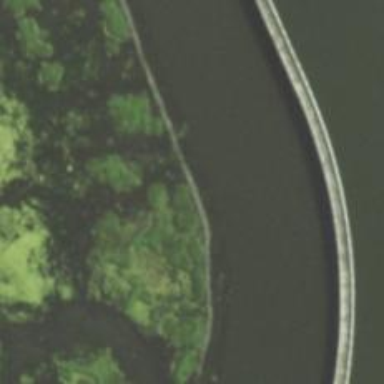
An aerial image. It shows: Breakwater structure.